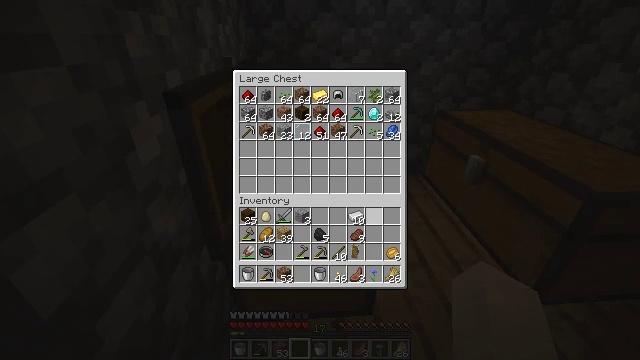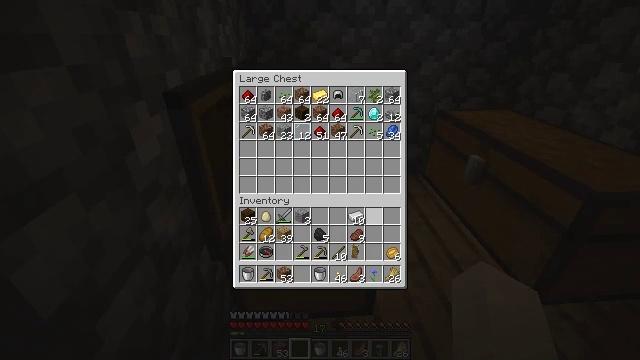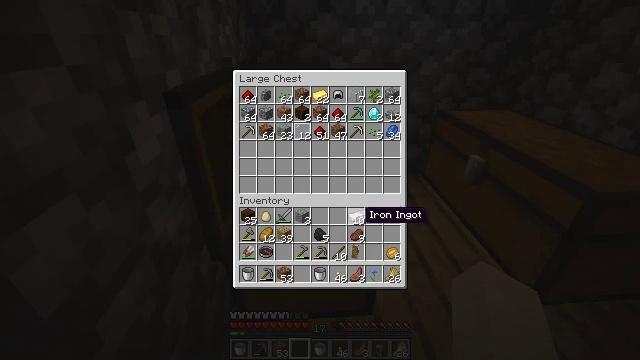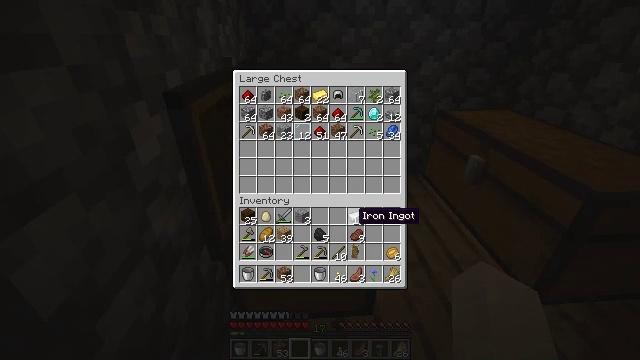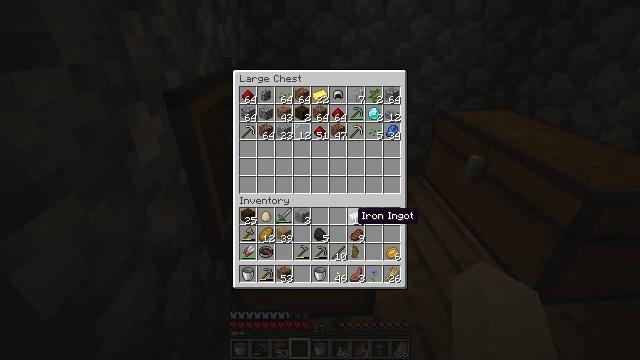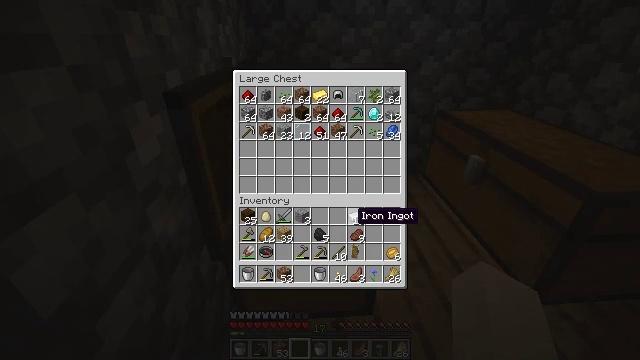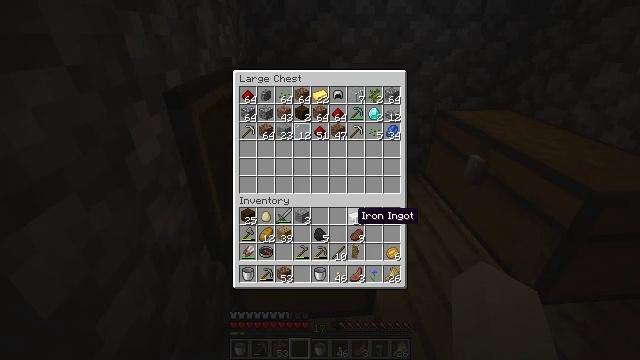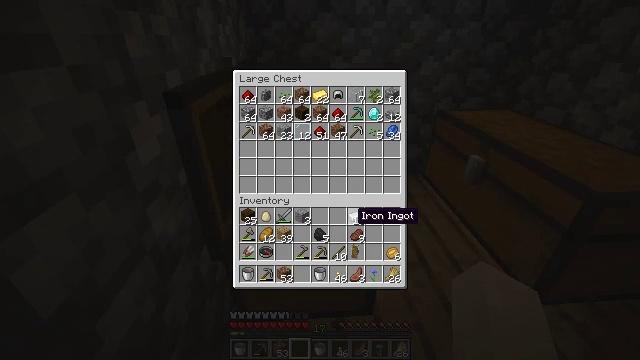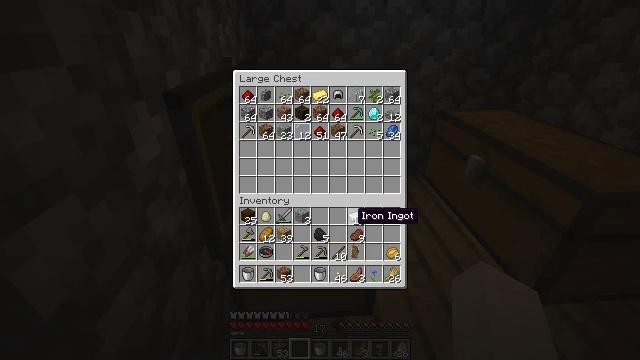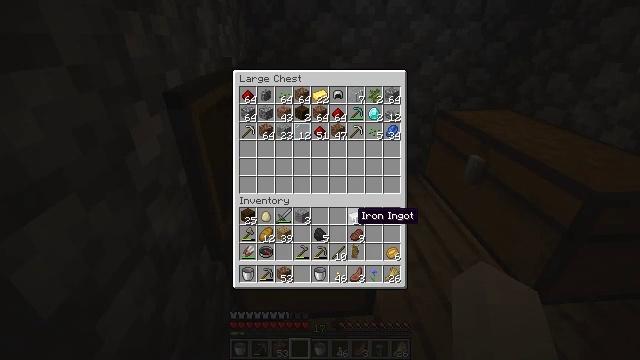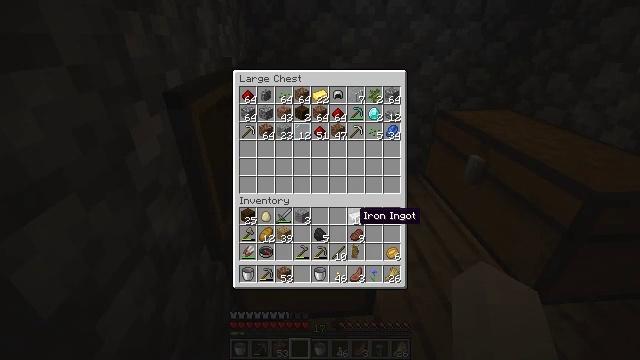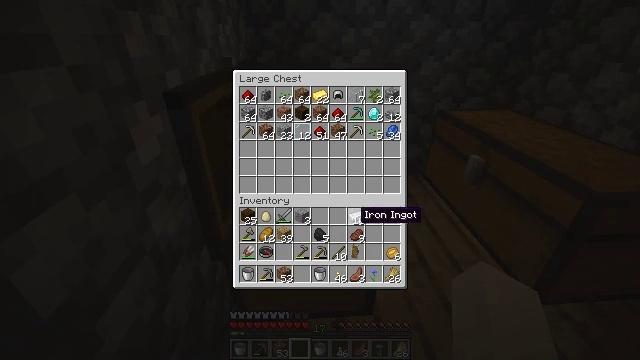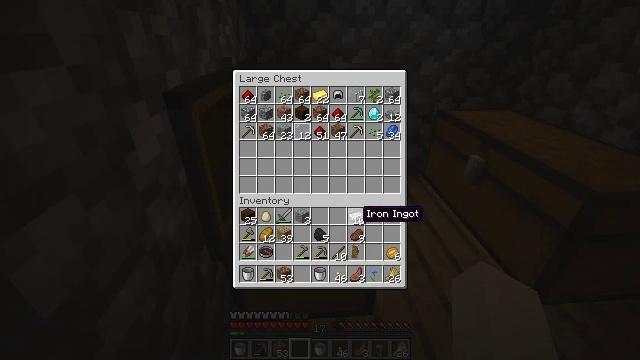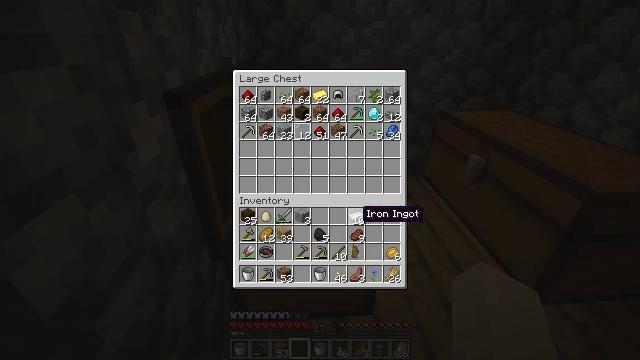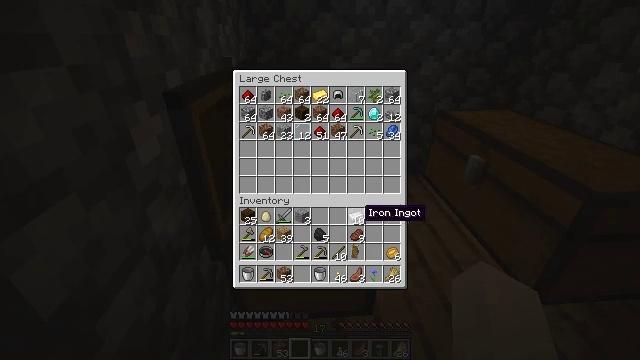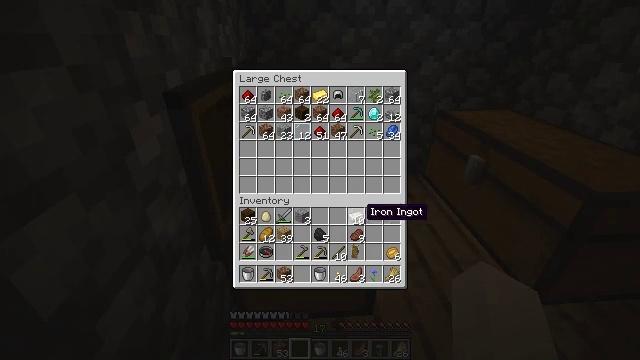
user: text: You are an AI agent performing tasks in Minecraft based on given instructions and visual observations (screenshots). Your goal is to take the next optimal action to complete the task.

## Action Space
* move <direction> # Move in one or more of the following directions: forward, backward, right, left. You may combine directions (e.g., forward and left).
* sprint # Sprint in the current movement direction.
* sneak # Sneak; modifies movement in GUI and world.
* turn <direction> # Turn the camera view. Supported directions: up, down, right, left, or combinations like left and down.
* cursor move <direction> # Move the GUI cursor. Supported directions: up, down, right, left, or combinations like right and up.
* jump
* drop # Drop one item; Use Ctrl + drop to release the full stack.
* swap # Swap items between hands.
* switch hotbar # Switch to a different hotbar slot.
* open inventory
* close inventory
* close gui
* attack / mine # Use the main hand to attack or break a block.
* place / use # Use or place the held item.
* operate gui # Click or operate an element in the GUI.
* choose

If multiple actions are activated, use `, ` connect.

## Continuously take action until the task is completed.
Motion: motion action
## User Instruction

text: Gather the oxeye daisy for crafting.
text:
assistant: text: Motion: sneak
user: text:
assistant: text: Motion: sneak, cursor move left
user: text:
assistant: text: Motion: no_op
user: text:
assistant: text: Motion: no_op
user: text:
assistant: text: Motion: no_op
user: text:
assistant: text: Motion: no_op
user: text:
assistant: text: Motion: no_op
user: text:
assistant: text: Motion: no_op
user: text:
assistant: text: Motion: no_op
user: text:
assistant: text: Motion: no_op
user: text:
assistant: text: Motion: no_op
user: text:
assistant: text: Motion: no_op
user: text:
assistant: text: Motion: no_op
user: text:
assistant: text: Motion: no_op
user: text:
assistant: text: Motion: no_op
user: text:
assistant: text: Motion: cursor move right
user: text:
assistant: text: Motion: turn right
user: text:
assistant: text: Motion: turn right and up
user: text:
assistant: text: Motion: turn right and up
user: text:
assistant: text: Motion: turn right and up
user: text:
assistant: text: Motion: move forward, turn right
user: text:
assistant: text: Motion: move forward, turn right
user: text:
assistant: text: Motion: move forward
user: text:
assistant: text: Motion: move forward, use / place
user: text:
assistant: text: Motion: use / place
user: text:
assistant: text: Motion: use / place
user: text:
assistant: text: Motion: no_op
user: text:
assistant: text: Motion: no_op
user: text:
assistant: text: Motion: no_op
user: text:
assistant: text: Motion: no_op